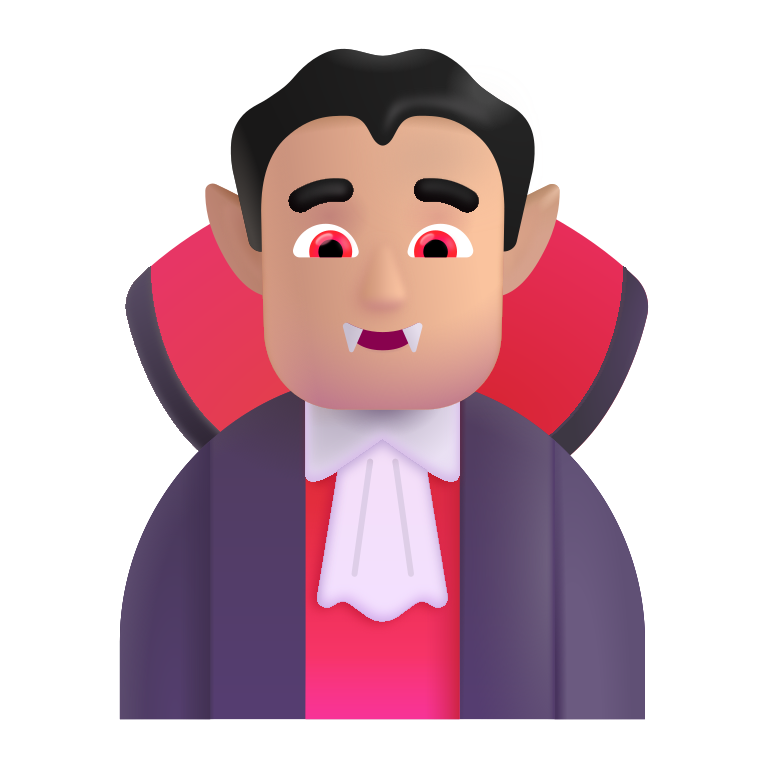
man vampire color  light